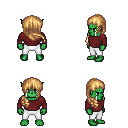
a pixel art fantasy rpg character, male body template, orc, green skin, maroon long-sleeve shirt, white pants, light blonde right-swept hairstyle, four views (front, back, left, right), 2x2 character sprite sheet, small pixel art, hard edges, no anti-aliasing